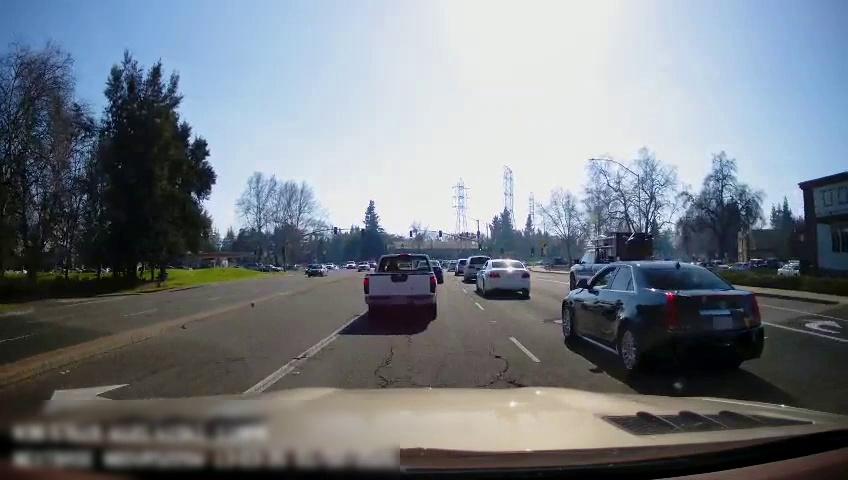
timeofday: Day
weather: Sunny
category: Drivable Space
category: Drivable Space
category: Vehicles | Car
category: Vehicles | SUV
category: Vehicles | SUV
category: Vehicles | Car
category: Vehicles | Truck
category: Vehicles | Car
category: Vehicles | Truck
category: Vehicles | Car
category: Vehicles | Van
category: Vehicles | SUV
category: Vehicles | Car
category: Lanes | Opposite Lane
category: Lanes | Current Lane
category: Lanes | Current Lane
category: Lanes | Alternate Lane
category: Lanes | Alternate Lane